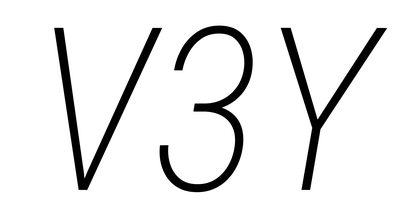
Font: Roboto-Italic_Condensed_ExtraLight_Italic